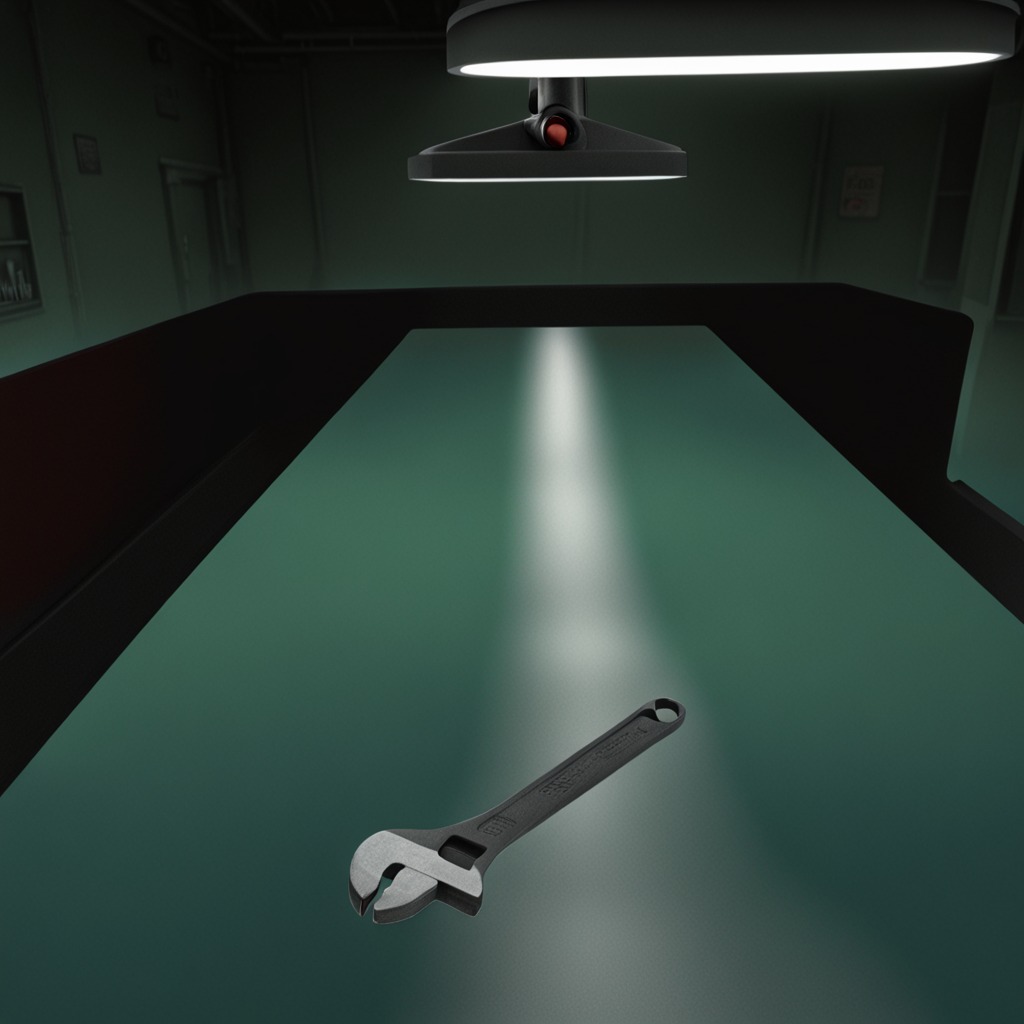
A wrench lies on a clean empty table in a railway signal maintenance room lit by harsh overhead fluorescents photorealistic surface textures crisp shadows high dynamic range